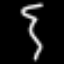
Label: squiggle